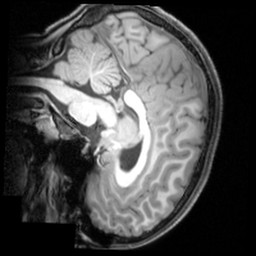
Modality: T1w
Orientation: sagittal
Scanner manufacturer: siemens
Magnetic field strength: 3 T
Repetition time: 1.9 s
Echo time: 0.00397 s